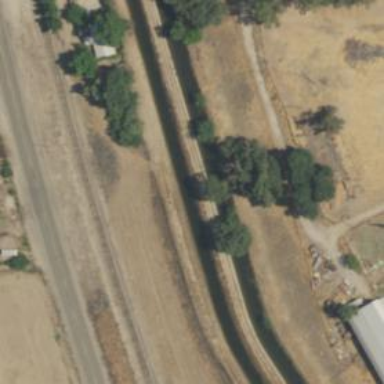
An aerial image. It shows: Canal.